Field crop: tomato
Growth stage: 2
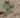
Species: solanum